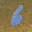
Label: 6